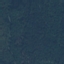
Label: Forest